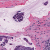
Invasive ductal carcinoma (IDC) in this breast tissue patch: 0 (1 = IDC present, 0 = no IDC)